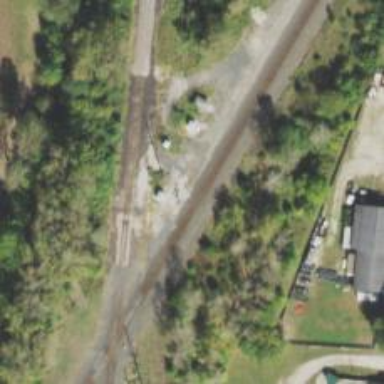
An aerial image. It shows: Junction on the railway.